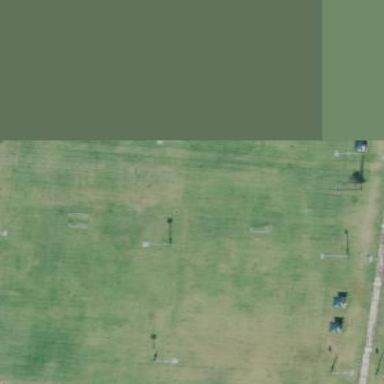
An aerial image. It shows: Soccer pitch for leisureland activities.